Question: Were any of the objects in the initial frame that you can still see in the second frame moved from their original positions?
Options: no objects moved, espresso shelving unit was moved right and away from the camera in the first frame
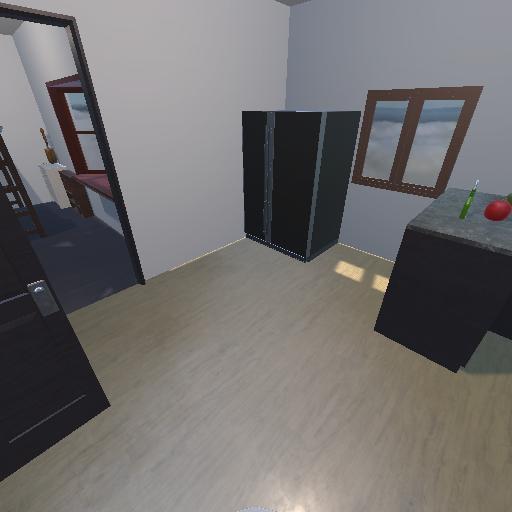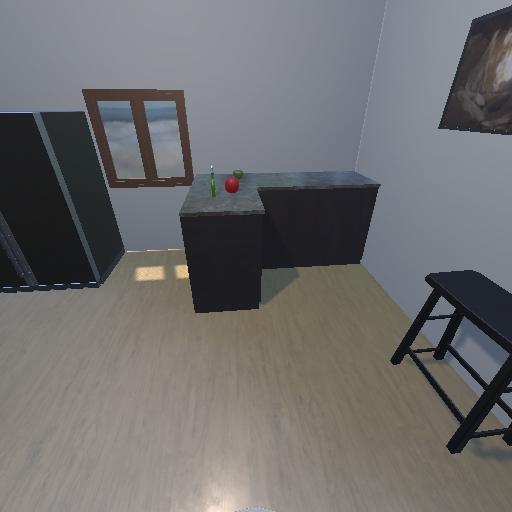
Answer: no objects moved